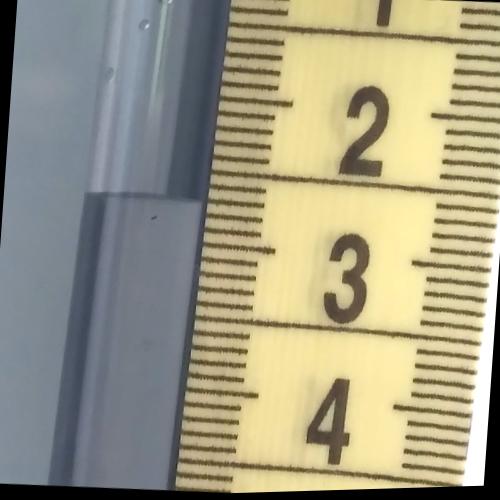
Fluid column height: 2.7 cm